Question: With iOS 7 Apple suggest to use UIDatePicker and UIPickerView inline within 'UITableViewCell' as showed here: <URL>
I have a table view with N rows dynamically allocated. Each row represent an object fetched from Core Data. What I want is display an 'UIPickerView' just below each row the user tapped in to let user select in a range of values.
I've thought to adopt Apple's way and insert an 'UIPickerView' every 2 rows but this it's pretty weird and causes some issues. How can I 'follow' the normal succession for retrieving each object from my main 'NSArray' '_list' which contains each object fetched from Core Data?
Is there a 'better' way to implement this without having to insert tons of 'UIPickerView'?
This is an image which explains better, I hope.

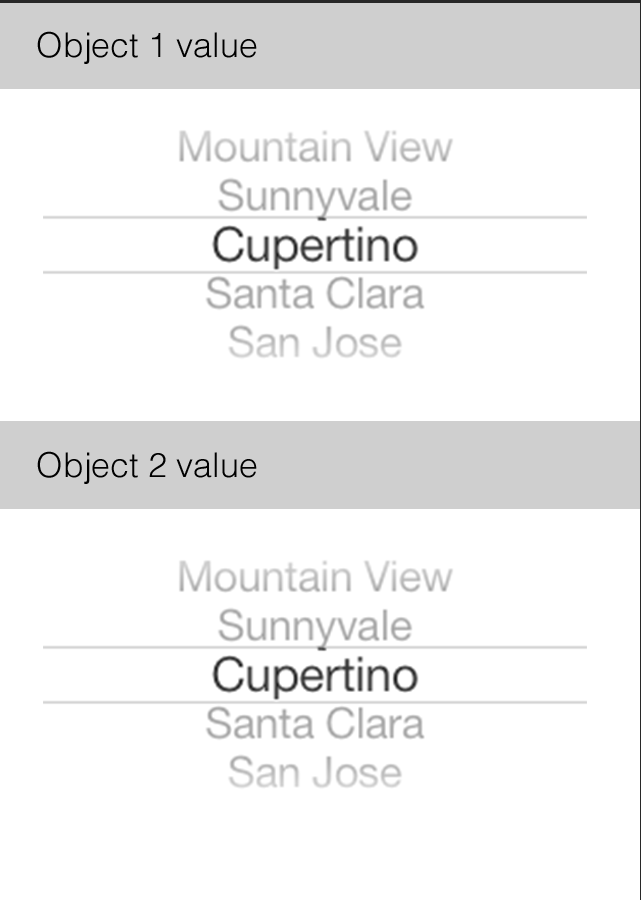
Answer: Take a good look at the sample code you linked to. You don't insert a picker every other row. There is one picker that appears just below the input row you're editing. The picker only appears during editing.
After you read their code, maybe you could ask a more specific question...?